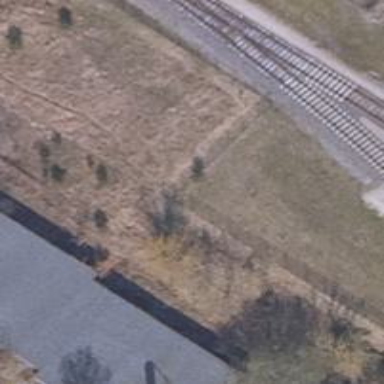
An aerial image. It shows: Railway yard in service.